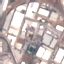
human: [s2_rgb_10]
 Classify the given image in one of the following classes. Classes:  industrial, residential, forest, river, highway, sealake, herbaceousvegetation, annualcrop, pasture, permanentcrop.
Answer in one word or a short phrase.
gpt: Industrial